Question: I am trying to do some CSS to complement my HTML code. I am effectively trying to make a little box which changes size based on the amount of text there is. Currently, this is what it looks like in action.

Essentially, I'd like it to form a little box around the text. Notice the last 'box' in the image, if the string is too long, it cuts it off and continues on the next line.
Included is the CSS code and an example of usage.
'''
<style type="text/css">
boxytest
{
padding: 10px;
text-align: center;
line-height: 400%%;
background-color: #fff;
border: 5px solid #666;
-webkit-border-radius: 30px;
-moz-border-radius: 30px;
border-radius: 30px;
-webkit-box-shadow: 2px 2px 4px #888;
-moz-box-shadow: 2px 2px 4px #888;
box-shadow: 2px 2px 4px #888;
}
</style>
<body>
<div align="center">
<boxytest> Hey guys! What's up? </boxytest>
</div>
</body>
'''
Any help is greatly appreciated.
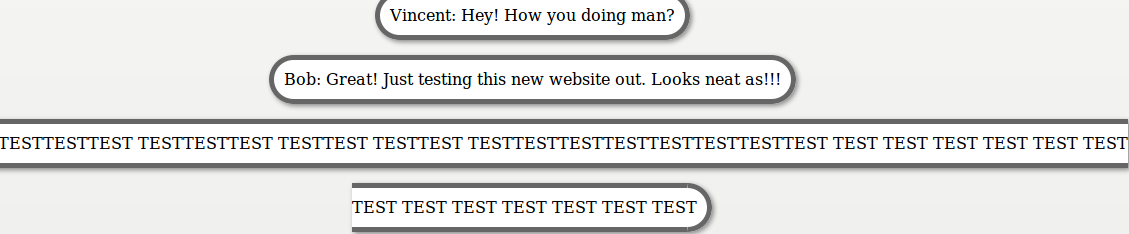
Answer: Well, I think first off, in terms of markup, you want to make boxytest a class, and not create a new element. And don't use 'align=center'. It's a pain to maintain.
I would do something like this:
'''
<body>
<p class="boxy">Test sentence</p>
<body>
'''
The in CSS:
'''
.boxy {
padding: 10px;
text-align: center;
line-height: 400%%;
background-color: #fff;
border: 5px solid #666;
-webkit-border-radius: 30px;
-moz-border-radius: 30px;
border-radius: 30px;
-webkit-box-shadow: 2px 2px 4px #888;
-moz-box-shadow: 2px 2px 4px #888;
box-shadow: 2px 2px 4px #888;
/* to prevent word wrapping */
white-space: nowrap;
overflow: hidden;
}
'''
<URL>.